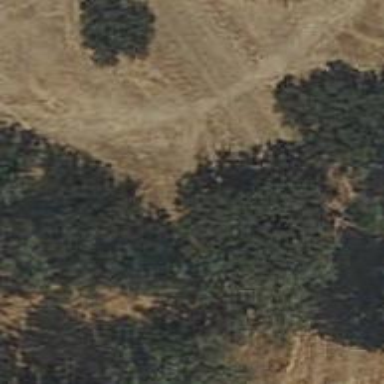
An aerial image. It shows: Dirt path.